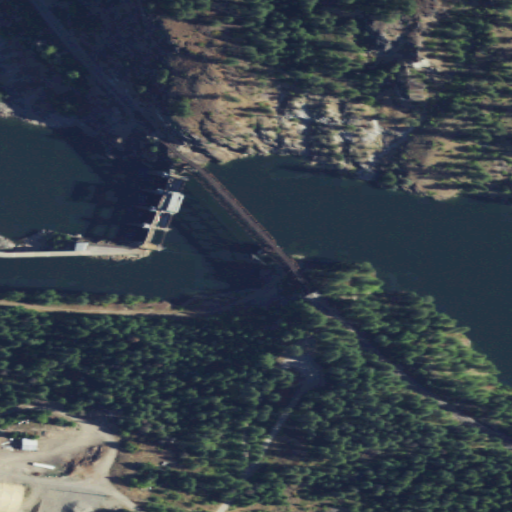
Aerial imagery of valley in Washington named Box Canyon containing evergreen forest, shrub, open water, low intensity development, medium intensity development, open development, and grassland